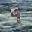
Label: 9